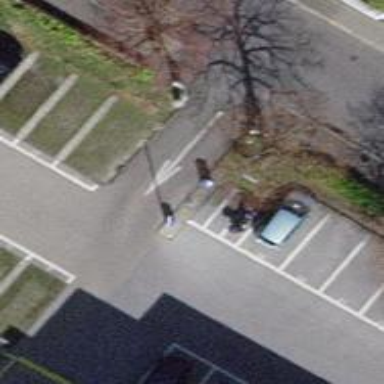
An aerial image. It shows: Lift gate barrier.